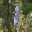
Label: 1